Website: walmart
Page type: newsletter-management
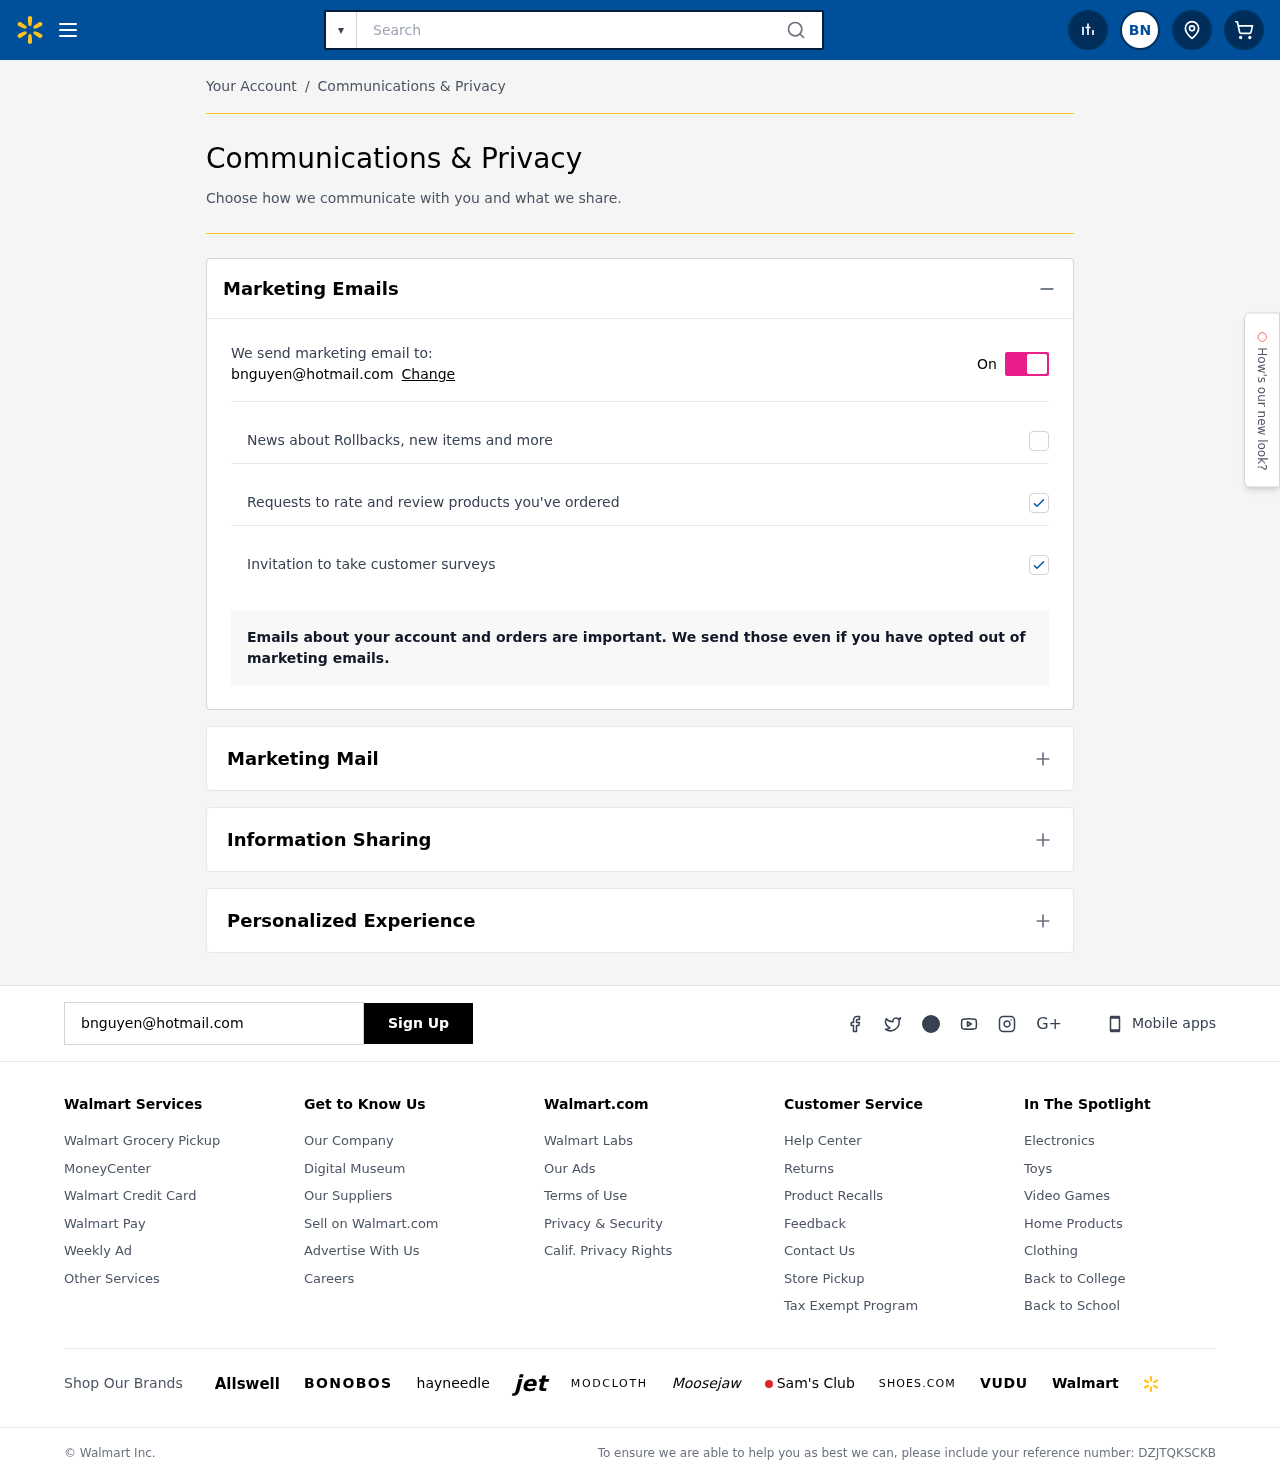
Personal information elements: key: PII_EMAIL
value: bnguyen@hotmail.com
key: PII_INITIALS
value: BN
Search elements: key: HEADER_SEARCH
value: Search